Field crop: maize
Growth stage: 1
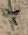
Species: atriplex